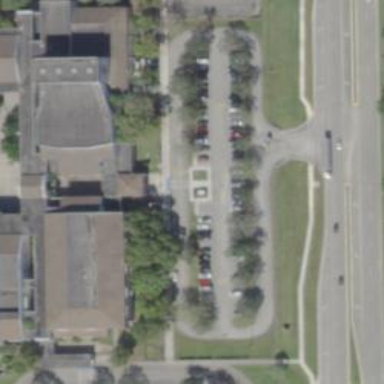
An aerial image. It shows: Parking space is available.